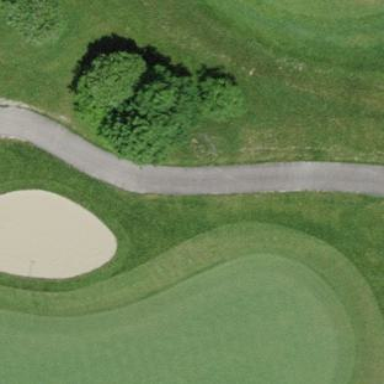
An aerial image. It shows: Sandy area is golf bunker.